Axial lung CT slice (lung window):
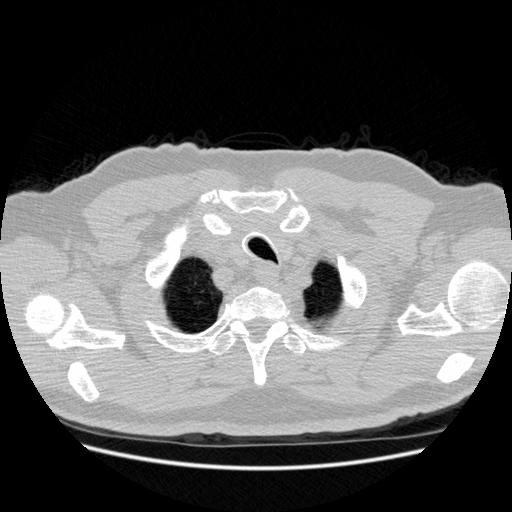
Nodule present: no